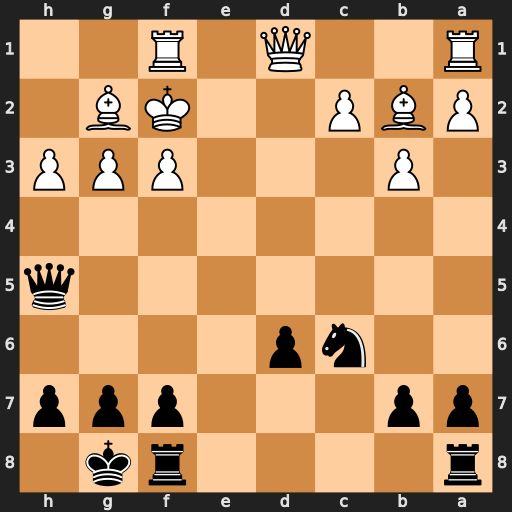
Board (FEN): r4rk1/pp3ppp/2np4/7q/8/1P3PPP/PBP2KB1/R2Q1R2
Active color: b
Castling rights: -
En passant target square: -
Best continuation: Qc5+ Bd4 Nxd4